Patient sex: M
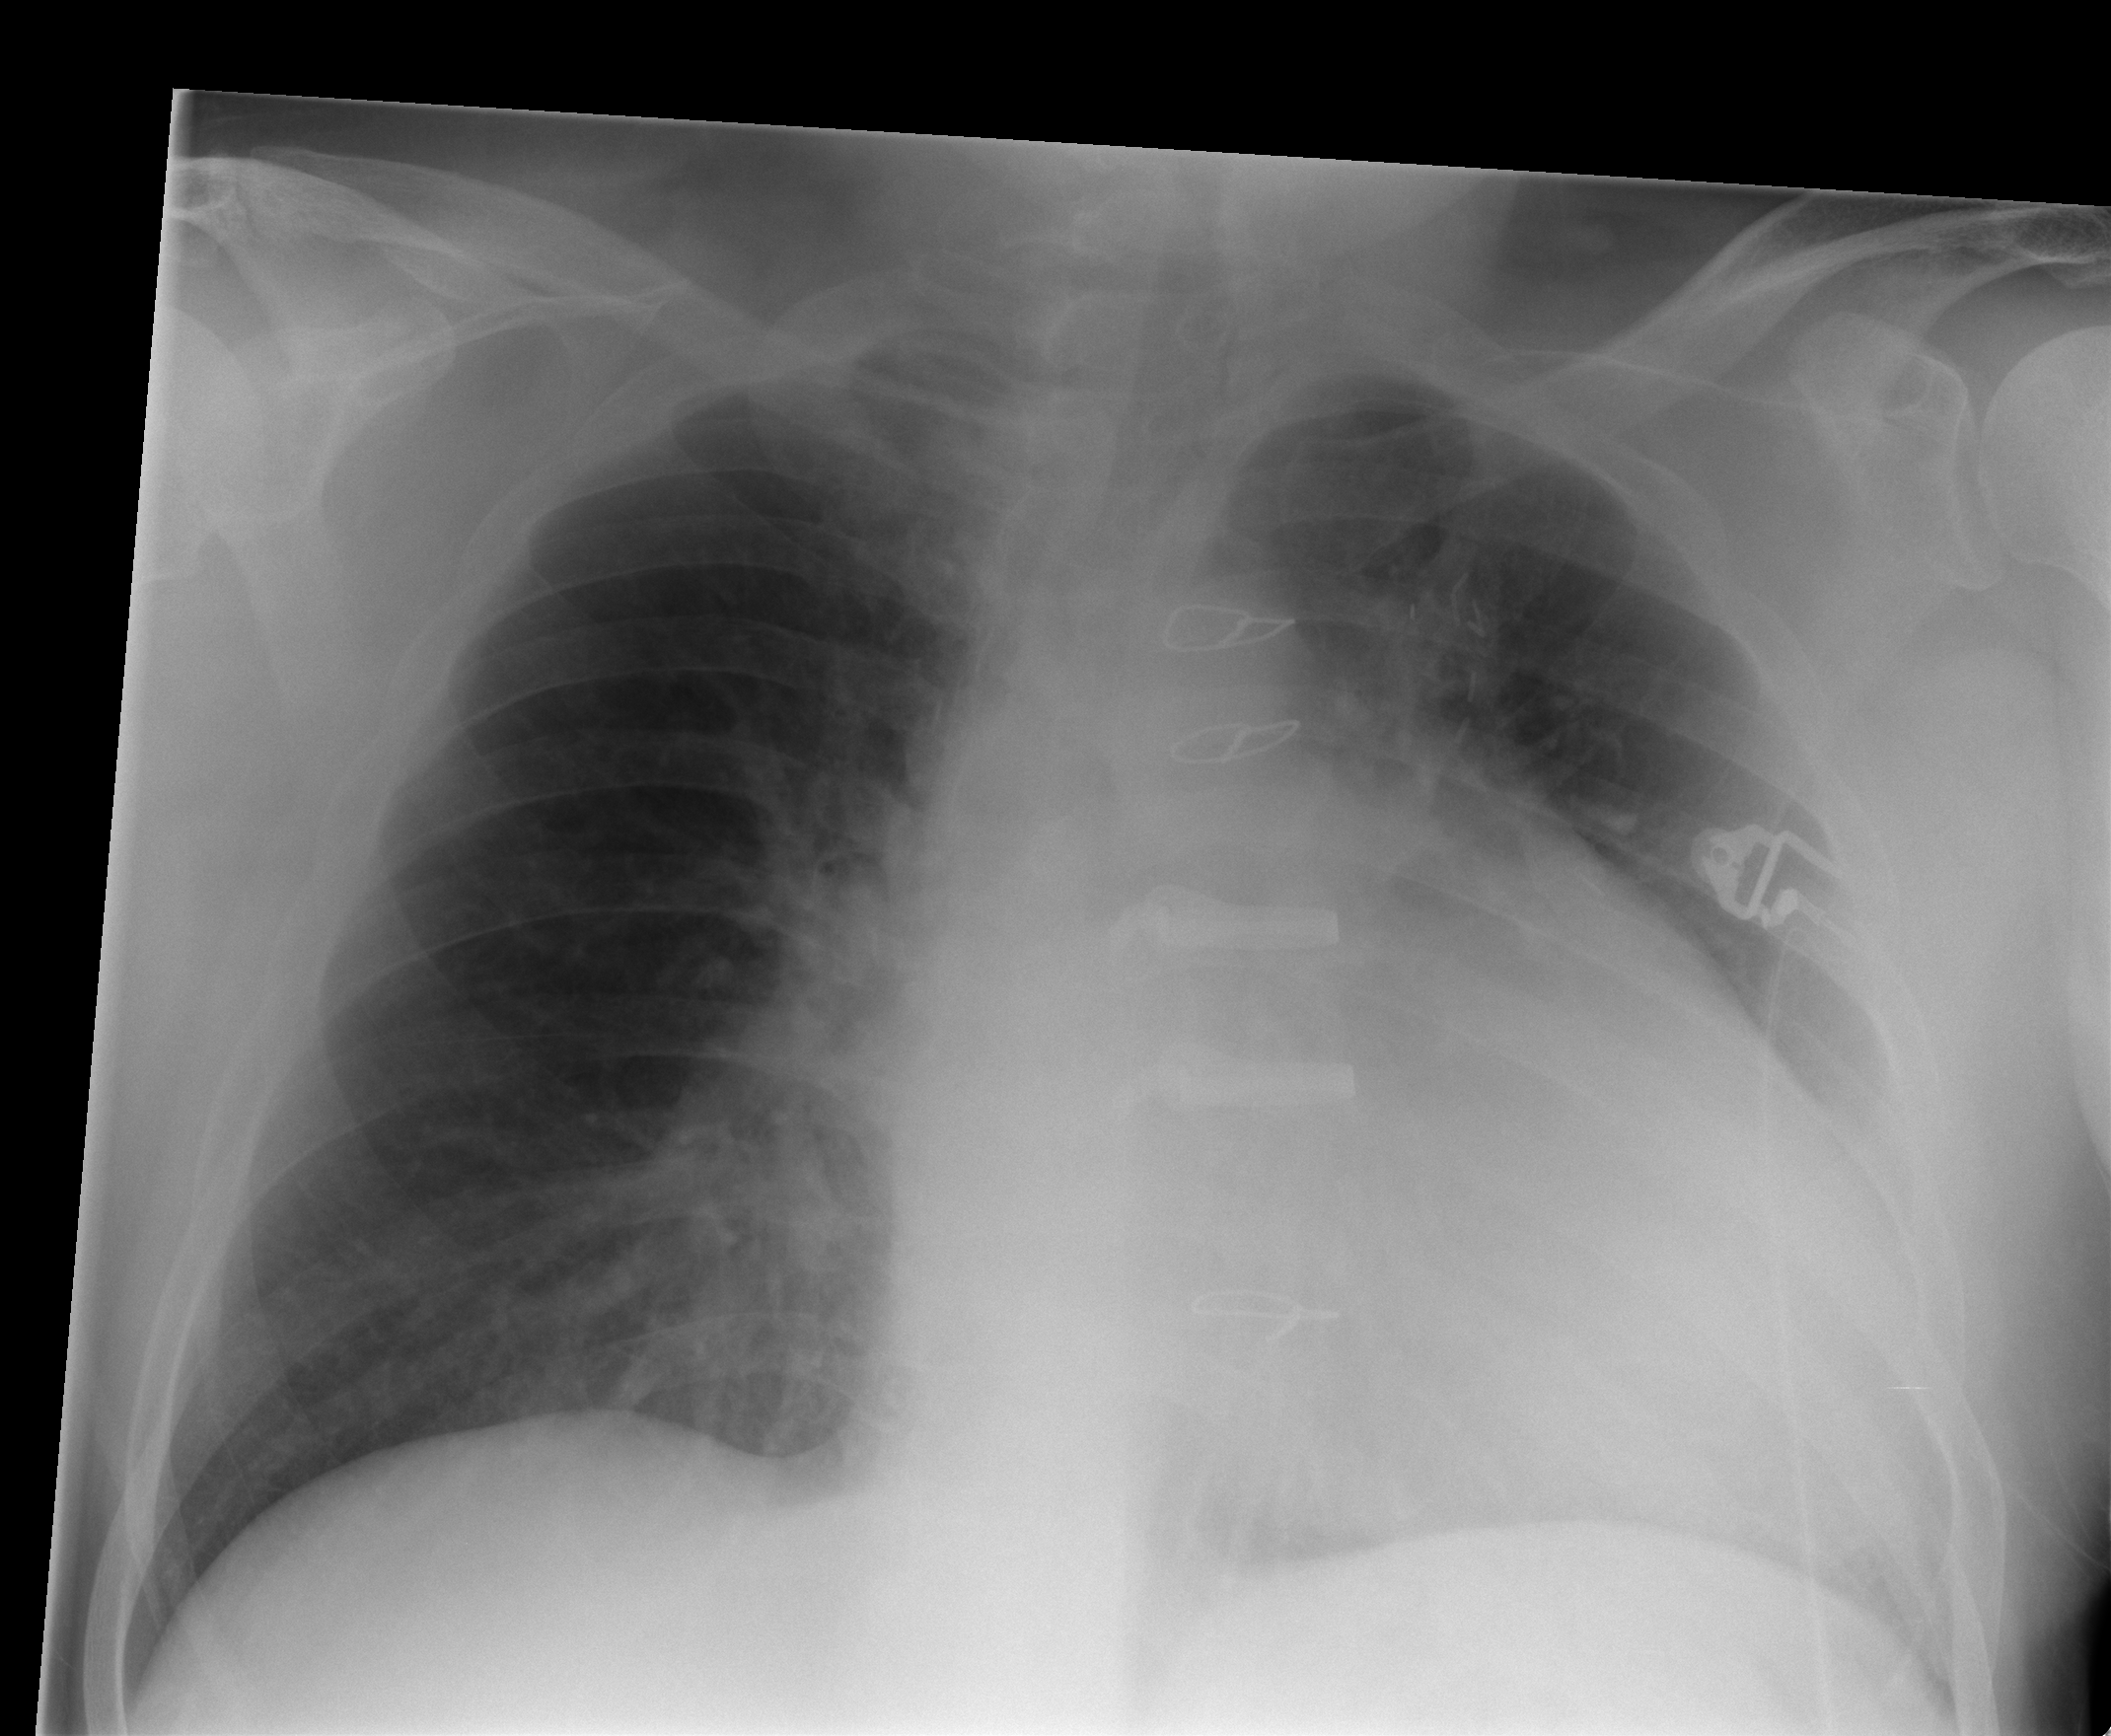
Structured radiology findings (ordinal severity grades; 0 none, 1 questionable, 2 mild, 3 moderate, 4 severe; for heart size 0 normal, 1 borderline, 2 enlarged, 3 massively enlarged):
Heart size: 2
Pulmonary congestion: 2
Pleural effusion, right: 0
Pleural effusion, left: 0
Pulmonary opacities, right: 0
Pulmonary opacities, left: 0
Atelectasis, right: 1
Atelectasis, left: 1